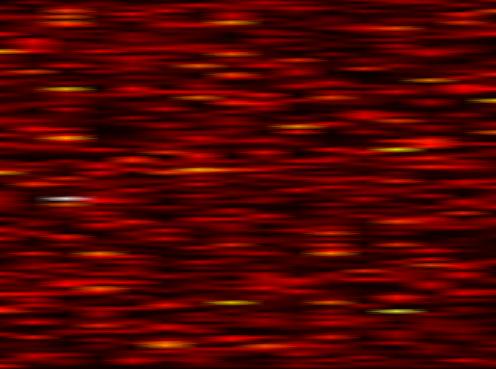
Label: UFMC